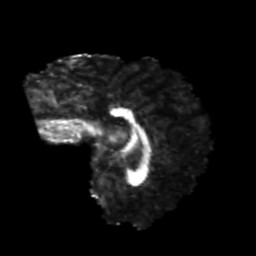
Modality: FA
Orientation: sagittal
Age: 22
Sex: male
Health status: healthy
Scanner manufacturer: philips
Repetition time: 7.389 s
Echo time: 0.08599 s